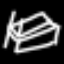
Label: bed